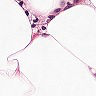
Metastatic tissue present: no